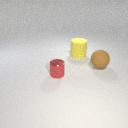
small red metal cylinder to the left of large brown rubber sphere